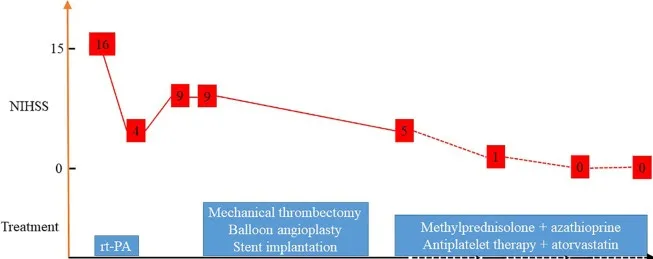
NIHSS scores after different treatments. NIHSS, National Institutes of Health Stroke Scale.
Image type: pathology (immunostaining)